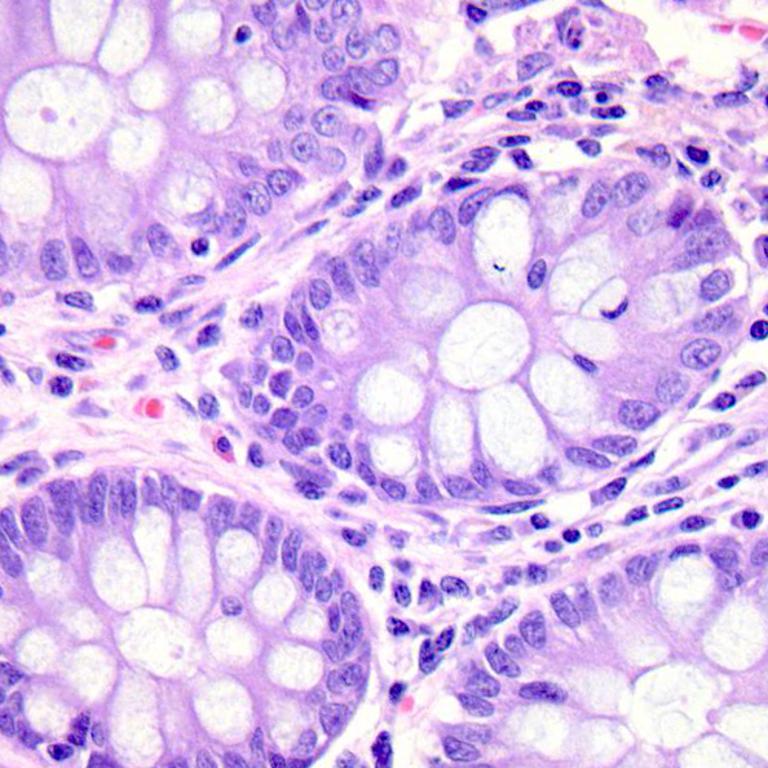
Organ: colon
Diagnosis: benign